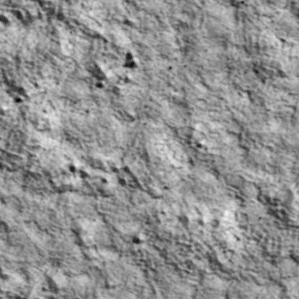
Label: non_frost